Field crop: tomato
Growth stage: 1
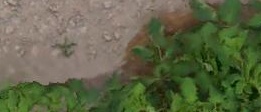
Species: tomato